Question: I have a image of a human body. I have two reference points which are the left and right waist locations. Let's say for example: (100,100) and (200,100) are the respective left and right waist locations.
In addition to those two points, I also know the "real life" inches value of the waist.
I am trying to take those three data points and extrapolate how many pixels = one inch in "real life". This shouldn't be that hard, but I'm having some type of brain block on this.
Looking for the simple formula. The one I started with is:
(RightPoint.X - LeftPoint.X) / 34"
This does not work. The smaller the waist gets, the larger the pixels per inch value. In the above, it would be 2.9 pixels == 1".
If I change the 34" to 10", it shoots up to 10 pixels == 1". Or maybe that's correct? Ugh...brain where are you tonight!?!?

I'm looking for the correct formula that based on those three referential data points will allow me to determine how many pixels in the image == 1". So if I know in real life that the person's waist is 34 inches, I want to determine that in the image...let's say 2.5 pixels == 1 inch relative to the picture.
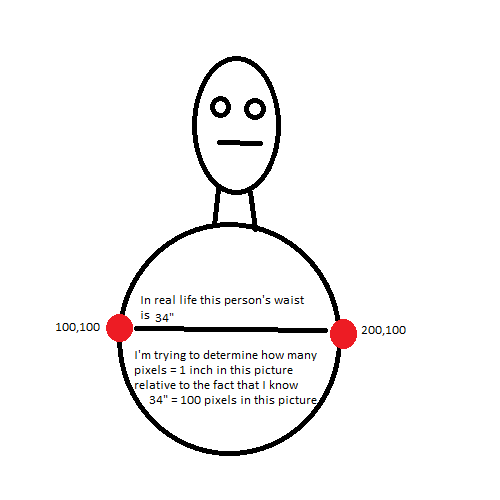
Answer: Unfortunately you don't have enough information to work it out. Firstly, the waist measurement in real life is 3-D and goes all the way around the body, so for a start you would have to divide it by 2 to allow for the tape-measure going both across the front and the back of the body - so your 34" waist would mean your 100 pixels correspond to 17" - if the body was flat - which it isn't! And that is the problem.
Imagine the person had two thick pillows down the front of their trousers... that would affect their waist measurement (make it miles bigger) but, as they are down the FRONT of their trousers, it wouldn't affect the pixel width.
Sorry, you can't do it accurately. You could assume their waist was perfectly circular, then the 100 pixels would correspond to the projection of their waist, so 34" would be the circumference of the waist, which is pi x d. So you would say that 100 pixels = 34/pi or around 11".
So, in concrete terms:
'''
34/pi inches = 100 pixels
10.8 inches = 100 pixels
1 inch = 100/10.8 pixels
1 inch = 9.25 pixels
'''
But remember this is an approximation based on the waist being circular.